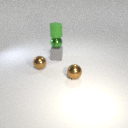
small brown metal sphere to the right of small gray rubber cube